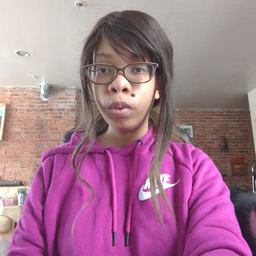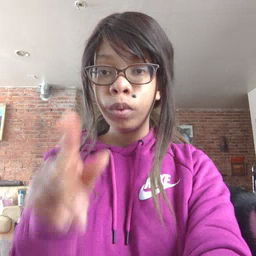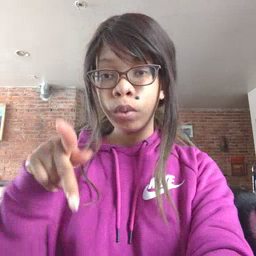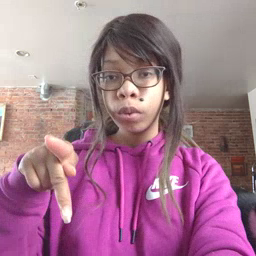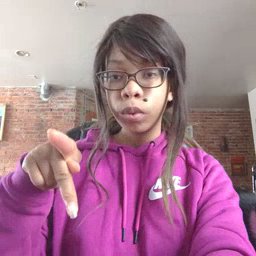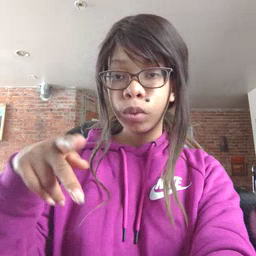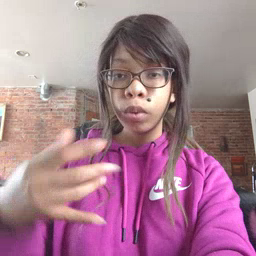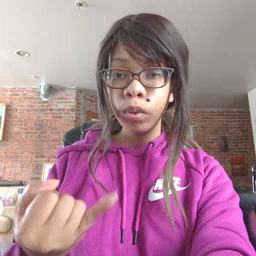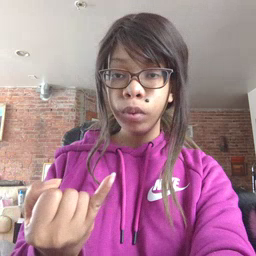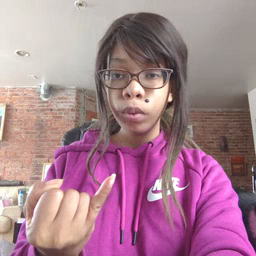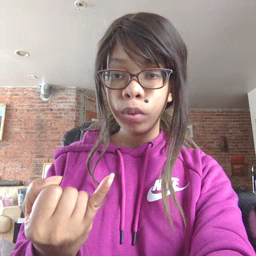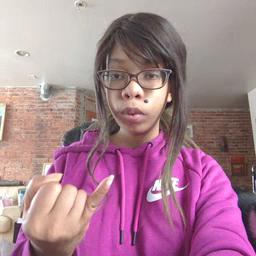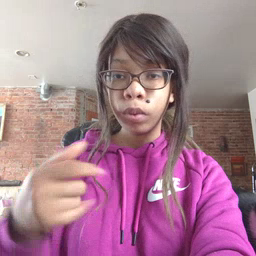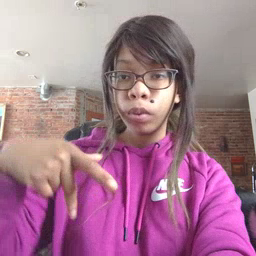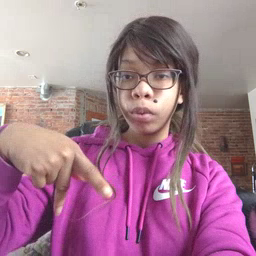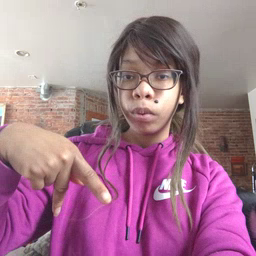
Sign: pajamas